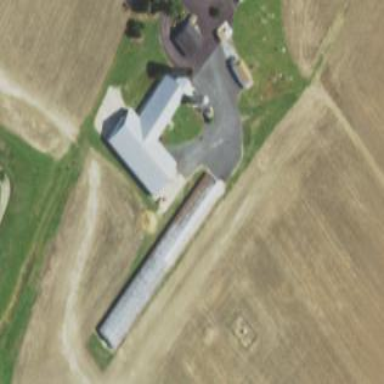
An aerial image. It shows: Farm auxiliary building.